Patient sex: M
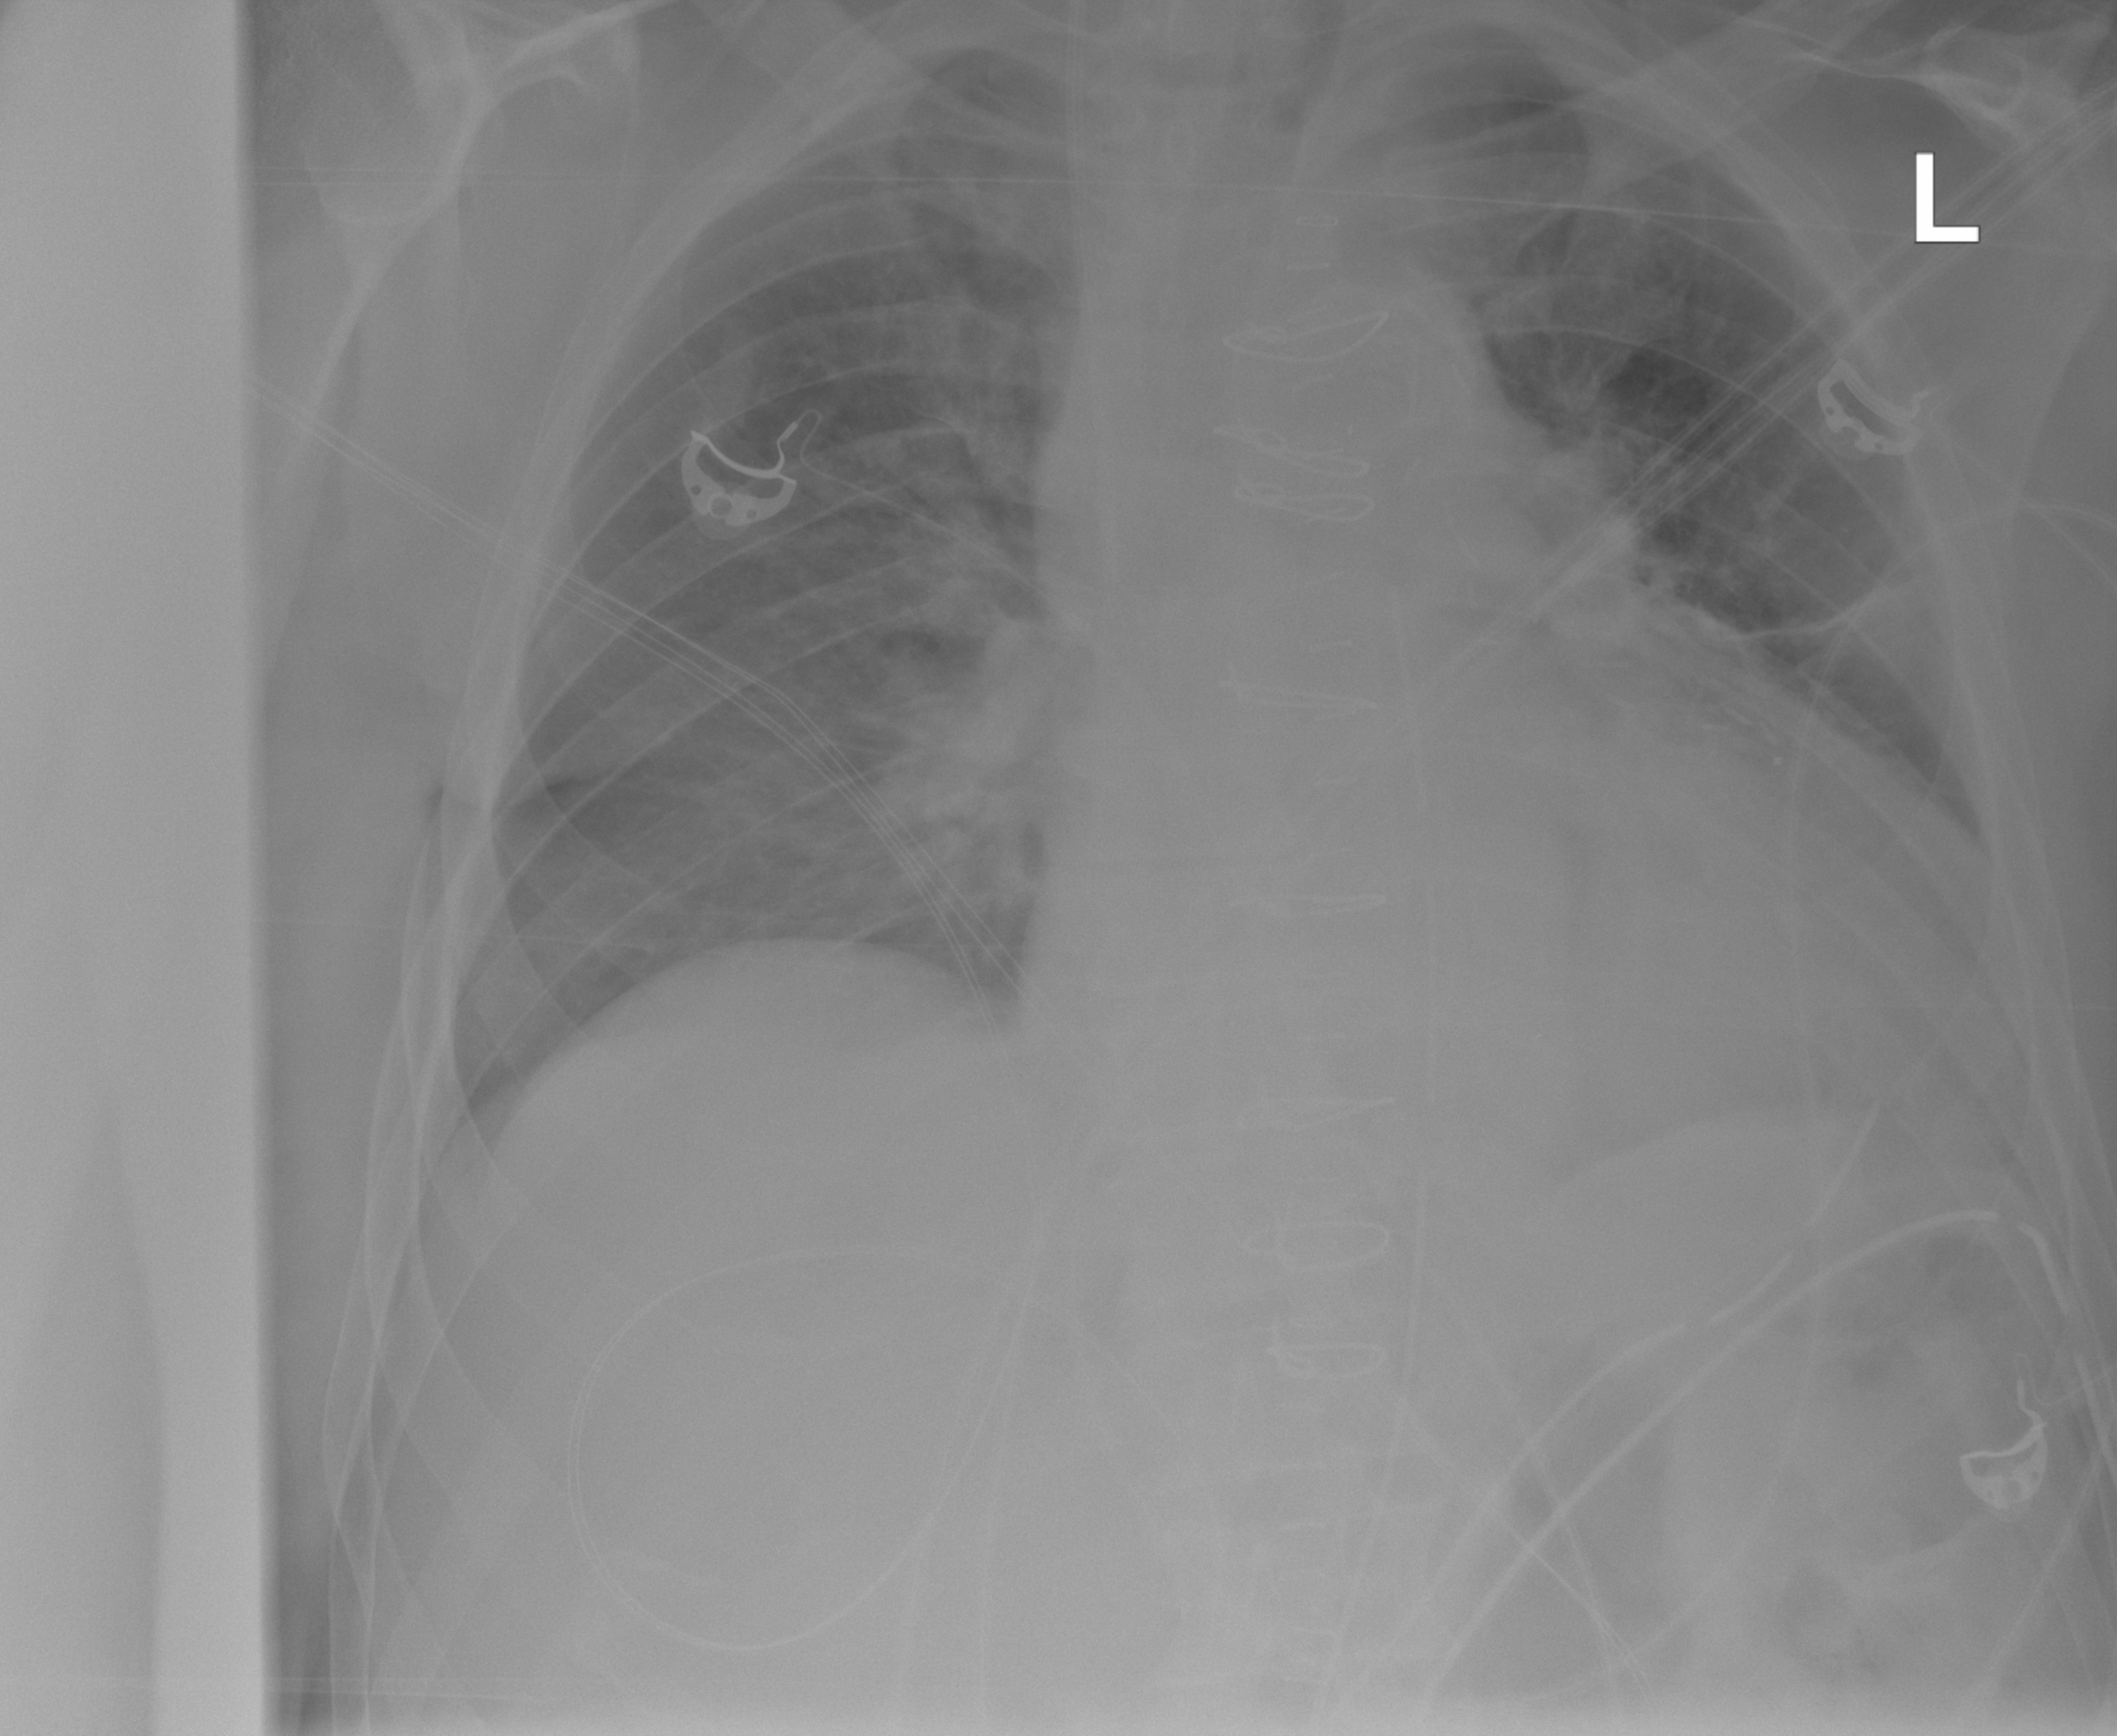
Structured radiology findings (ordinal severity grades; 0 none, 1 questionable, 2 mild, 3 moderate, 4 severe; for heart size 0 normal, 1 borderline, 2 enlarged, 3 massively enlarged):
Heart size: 2
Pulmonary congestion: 2
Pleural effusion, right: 0
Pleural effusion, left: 2
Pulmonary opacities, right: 2
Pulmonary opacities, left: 2
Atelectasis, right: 0
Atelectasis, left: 2